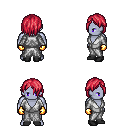
a pixel art fantasy rpg character, male body template, dark elf, purple skin, white robe, metal pants, ruby red bangs hairstyle, gold gloves, black shoes, four views (front, back, left, right), 2x2 character sprite sheet, small pixel art, hard edges, no anti-aliasing